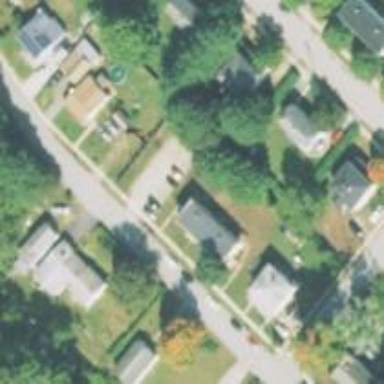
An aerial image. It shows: Residential driveway.